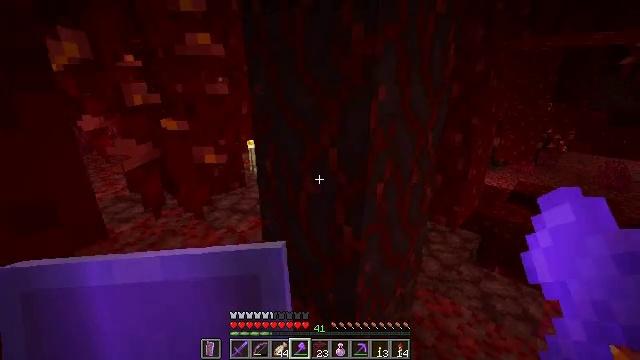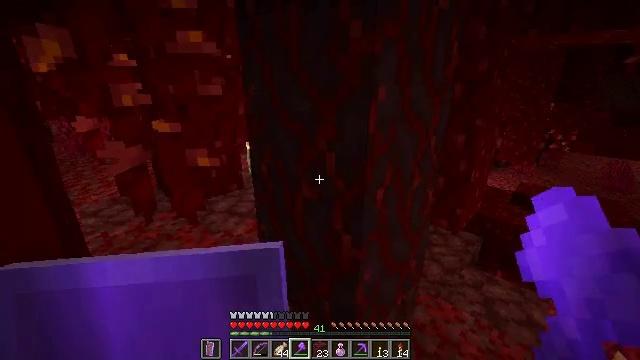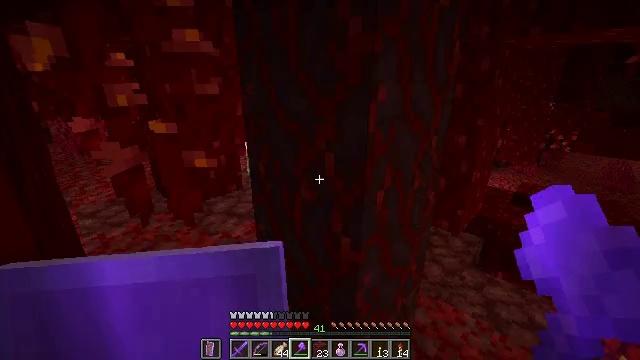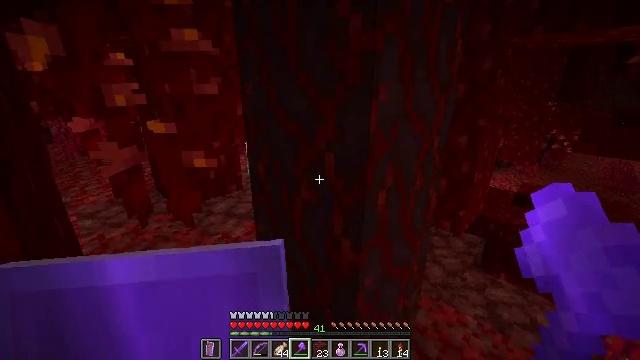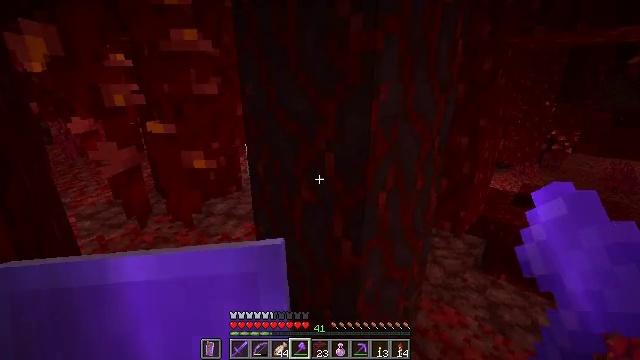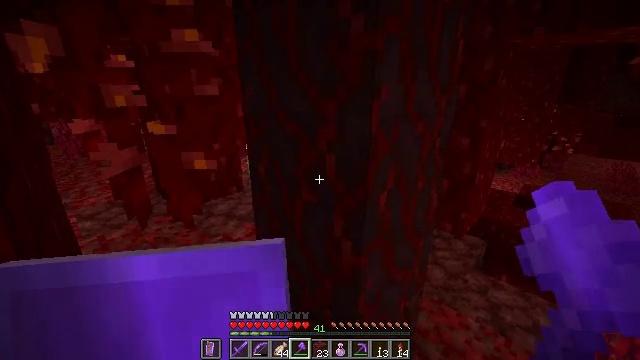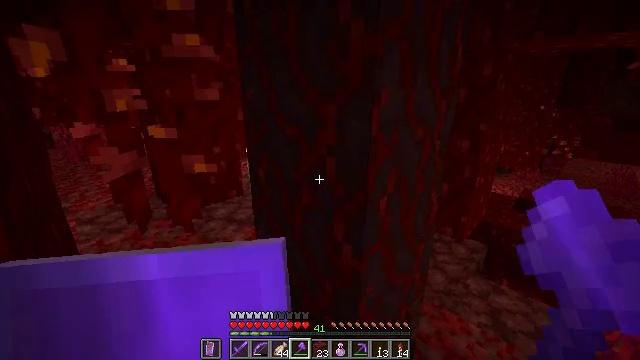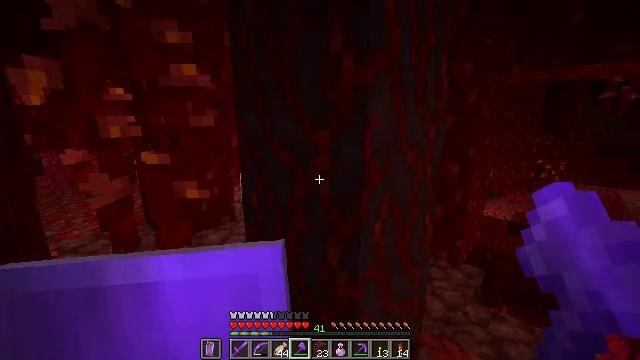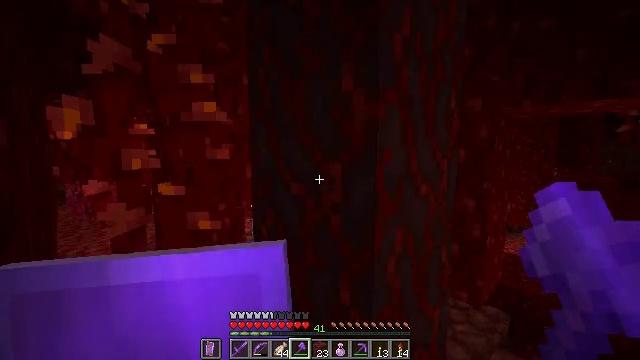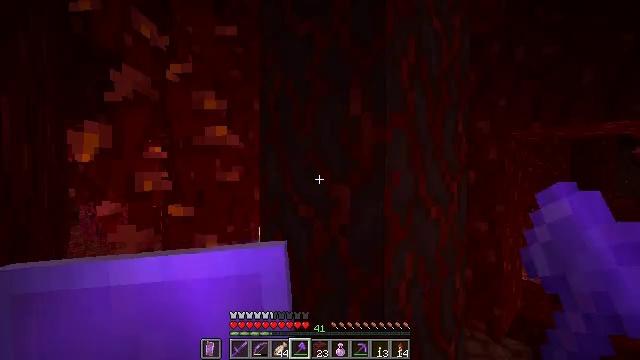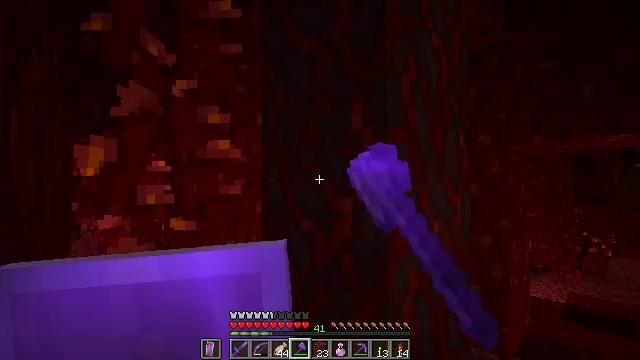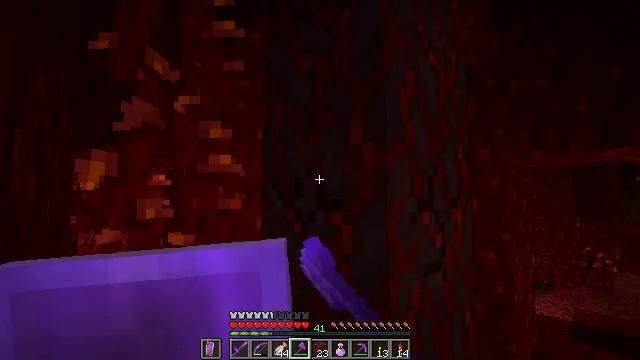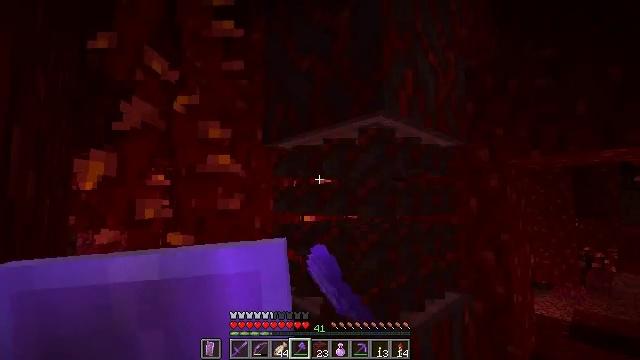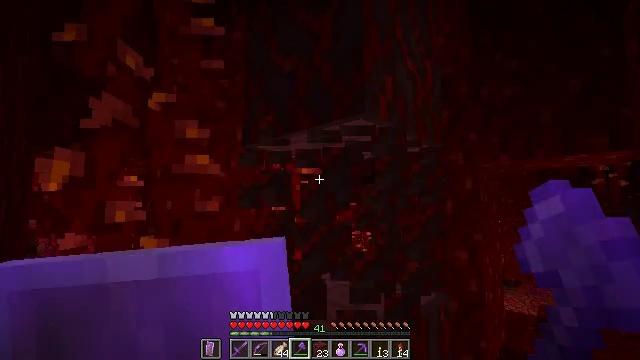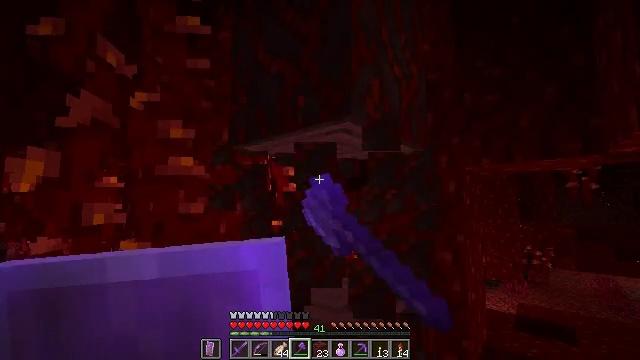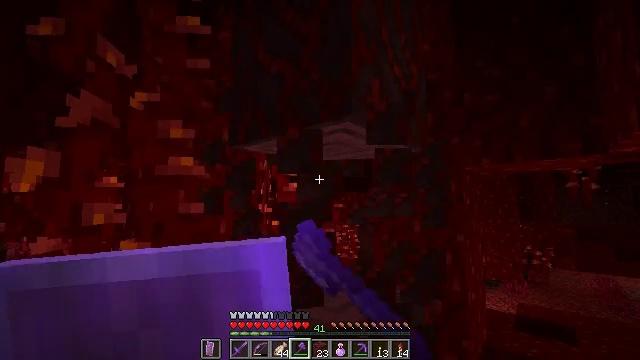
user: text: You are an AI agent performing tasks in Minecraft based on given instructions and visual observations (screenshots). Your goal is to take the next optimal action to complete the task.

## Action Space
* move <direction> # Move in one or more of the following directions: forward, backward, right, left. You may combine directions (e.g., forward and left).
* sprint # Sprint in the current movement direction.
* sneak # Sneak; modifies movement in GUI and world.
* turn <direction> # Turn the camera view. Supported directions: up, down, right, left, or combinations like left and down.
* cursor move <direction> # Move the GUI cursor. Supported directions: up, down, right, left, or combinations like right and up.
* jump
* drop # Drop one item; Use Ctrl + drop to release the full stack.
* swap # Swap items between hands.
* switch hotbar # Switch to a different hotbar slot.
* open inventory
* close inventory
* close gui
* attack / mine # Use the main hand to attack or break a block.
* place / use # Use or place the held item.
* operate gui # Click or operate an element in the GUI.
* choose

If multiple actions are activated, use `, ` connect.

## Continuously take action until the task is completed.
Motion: motion action
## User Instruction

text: Collect crimson stem for building materials.
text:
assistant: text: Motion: no_op
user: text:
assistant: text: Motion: no_op
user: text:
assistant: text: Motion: no_op
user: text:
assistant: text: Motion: no_op
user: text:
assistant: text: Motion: no_op
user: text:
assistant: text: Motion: no_op
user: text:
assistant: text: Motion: turn right and up
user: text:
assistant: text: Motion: turn left and up
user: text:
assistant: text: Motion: turn left and up, attack / mine
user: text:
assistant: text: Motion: turn up, attack / mine
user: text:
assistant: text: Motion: turn up, attack / mine
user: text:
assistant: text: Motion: attack / mine
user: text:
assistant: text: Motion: turn right, attack / mine
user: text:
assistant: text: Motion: turn right, attack / mine
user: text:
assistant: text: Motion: attack / mine
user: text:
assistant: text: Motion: attack / mine
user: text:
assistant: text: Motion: turn left and up, attack / mine
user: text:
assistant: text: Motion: turn left and up, attack / mine
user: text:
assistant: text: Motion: turn up, attack / mine
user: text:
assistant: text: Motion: turn up, attack / mine
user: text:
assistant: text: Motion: move forward, turn up, attack / mine
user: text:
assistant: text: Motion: move forward, attack / mine
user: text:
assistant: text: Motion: move forward, attack / mine
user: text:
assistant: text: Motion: turn up, attack / mine
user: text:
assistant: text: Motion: turn up, attack / mine
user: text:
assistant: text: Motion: turn right and up, attack / mine
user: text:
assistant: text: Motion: turn up, attack / mine
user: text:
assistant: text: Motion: turn up, attack / mine
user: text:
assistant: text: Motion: turn up, attack / mine
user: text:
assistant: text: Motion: turn up, attack / mine